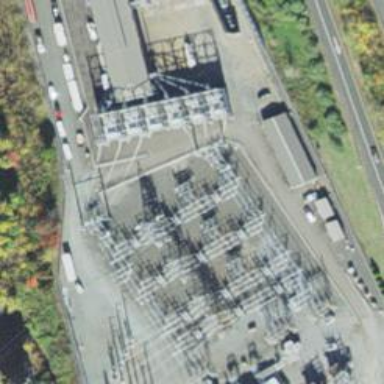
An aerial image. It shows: Switch used for power control.